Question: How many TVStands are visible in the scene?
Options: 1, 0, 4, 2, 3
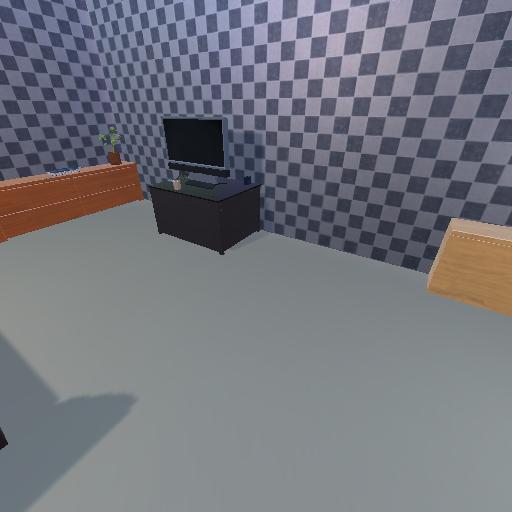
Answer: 1